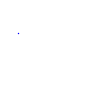
Particle: proton